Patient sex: M
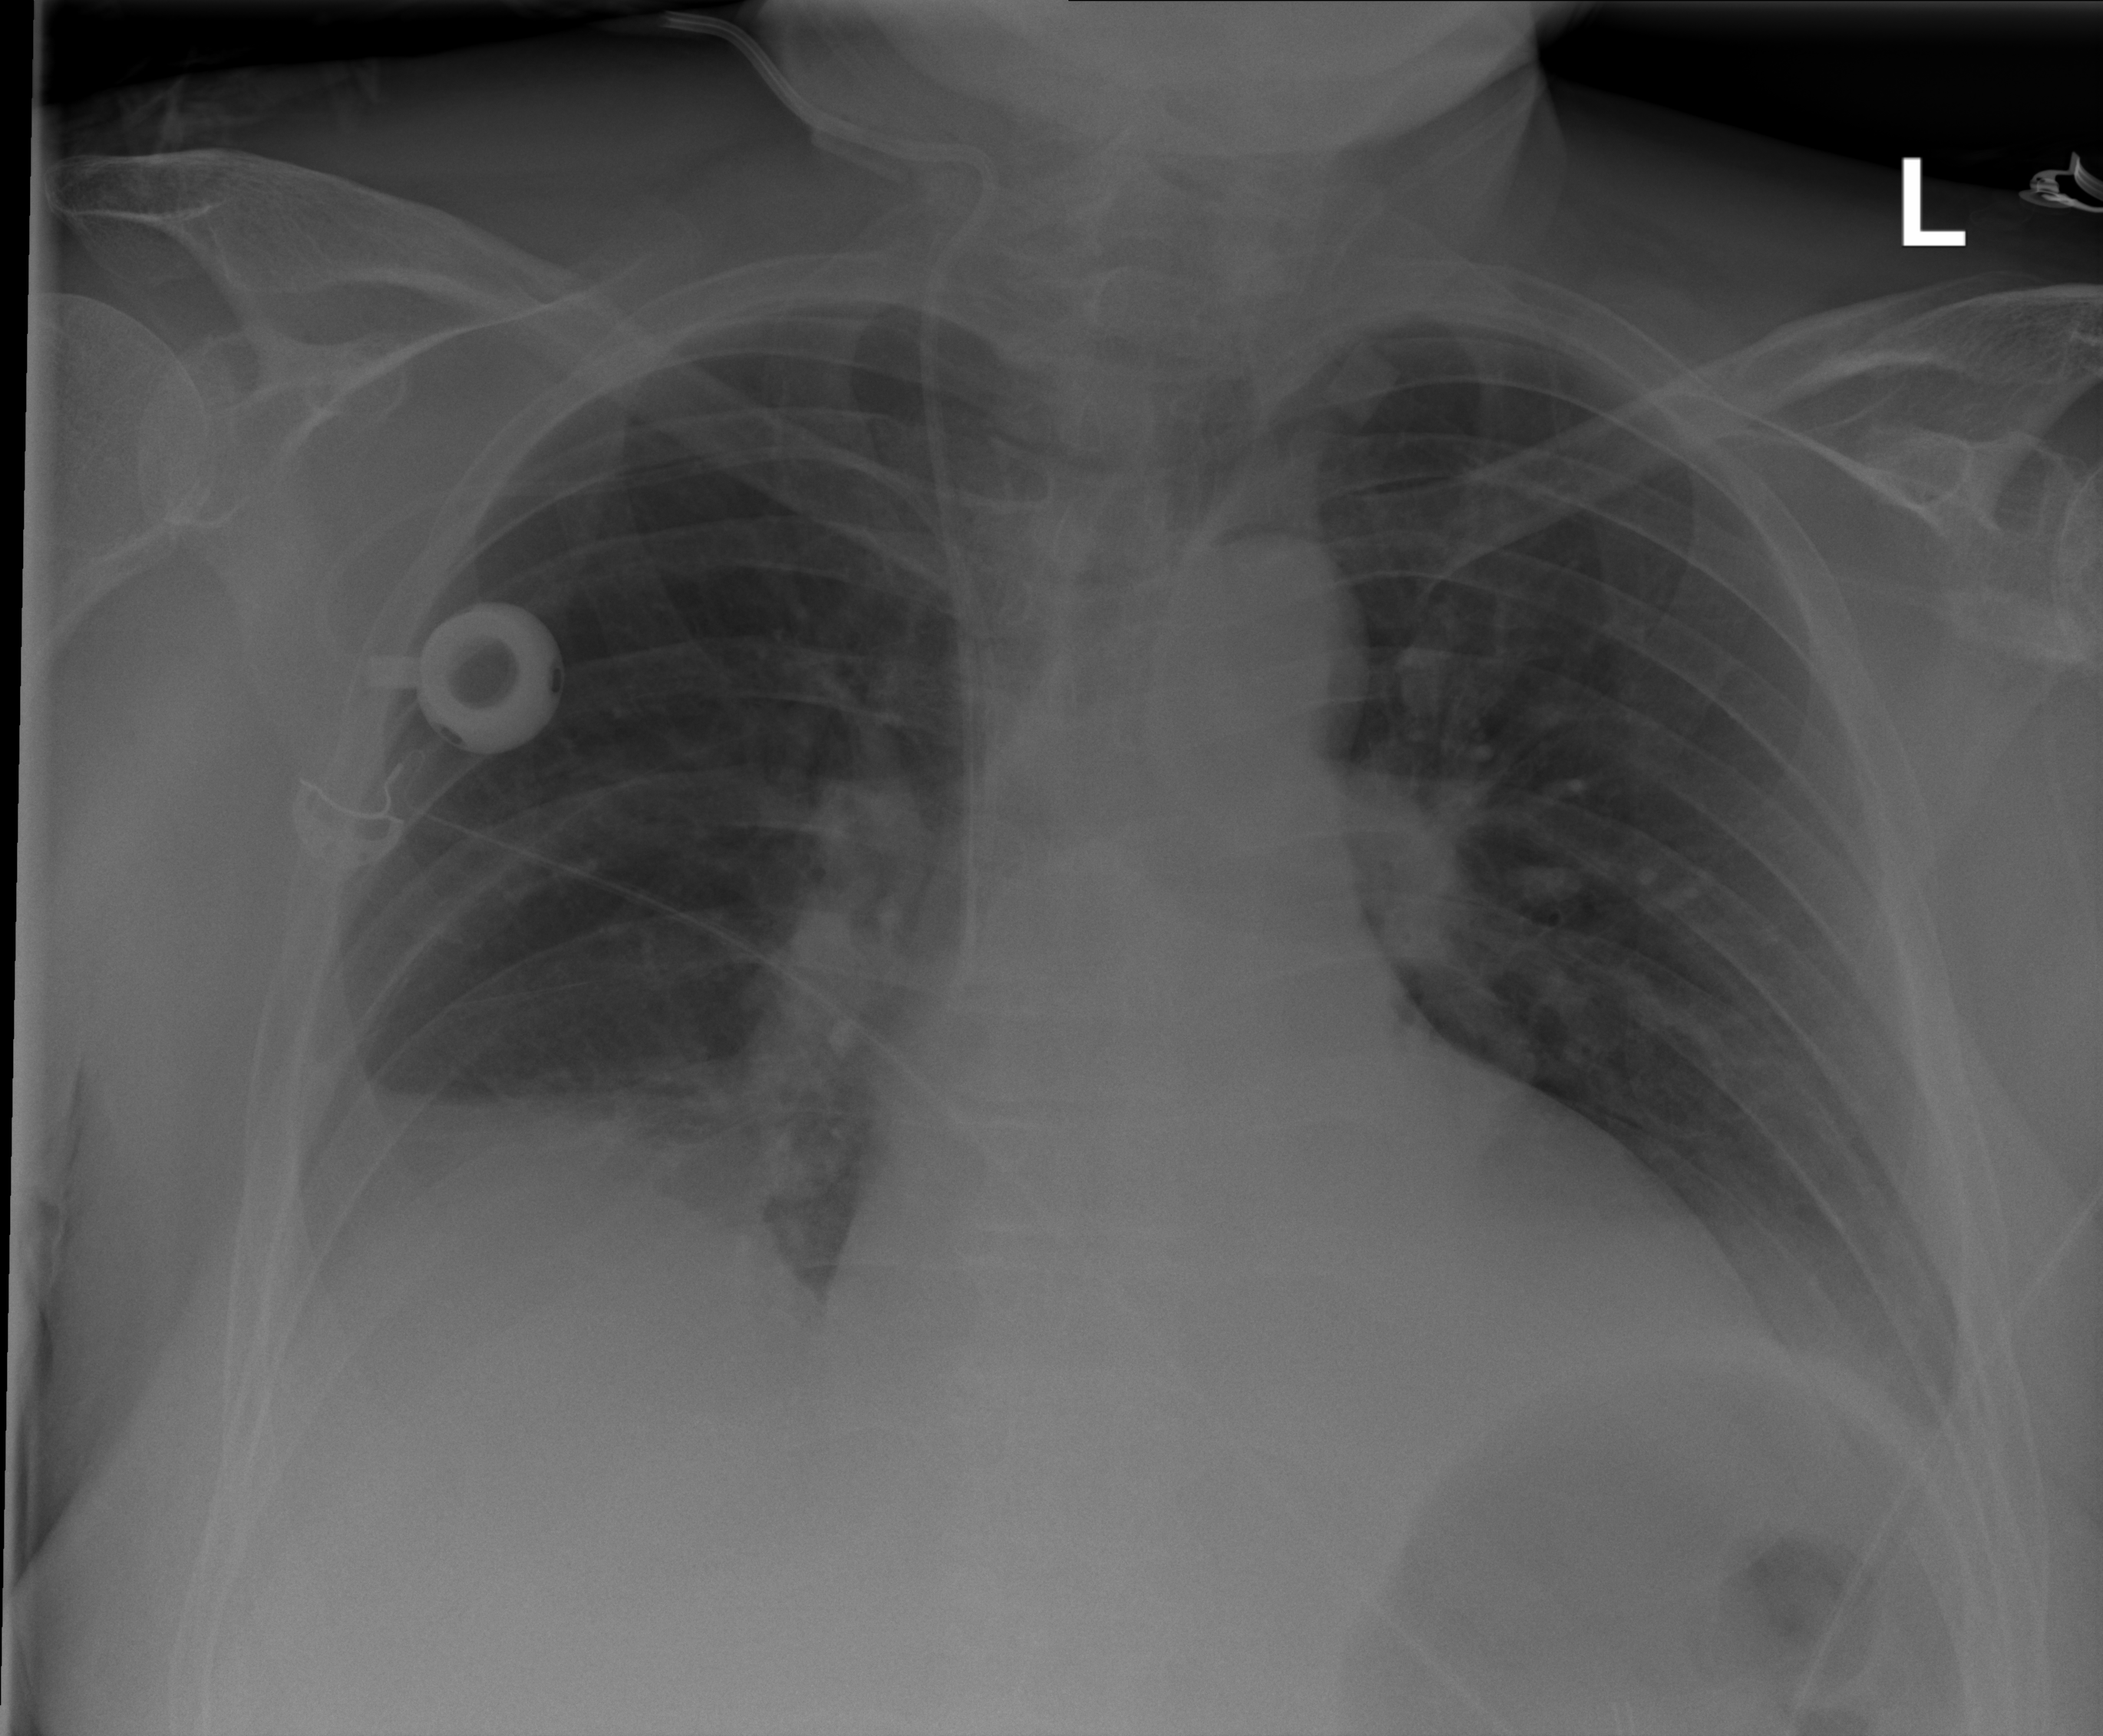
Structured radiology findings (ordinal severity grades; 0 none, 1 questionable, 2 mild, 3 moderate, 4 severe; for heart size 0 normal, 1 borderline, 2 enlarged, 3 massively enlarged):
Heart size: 1
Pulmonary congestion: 1
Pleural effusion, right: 2
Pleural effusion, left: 1
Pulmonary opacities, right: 0
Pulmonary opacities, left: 0
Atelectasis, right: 3
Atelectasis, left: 0